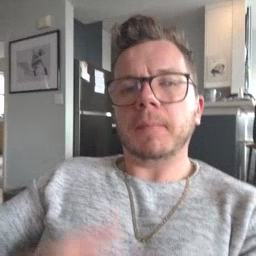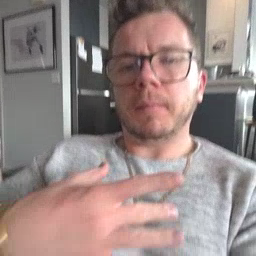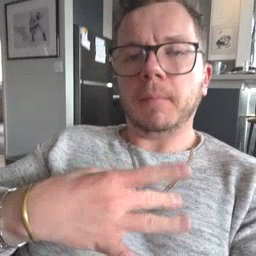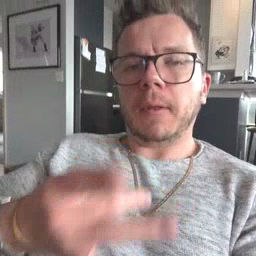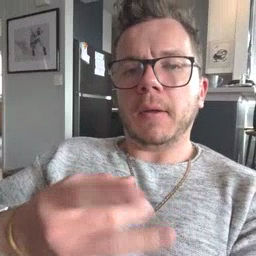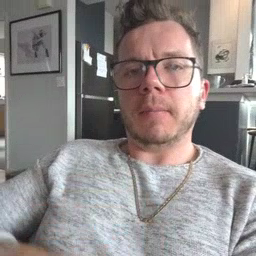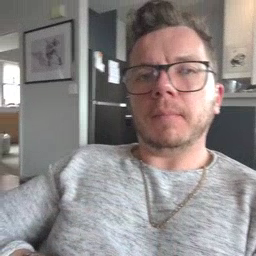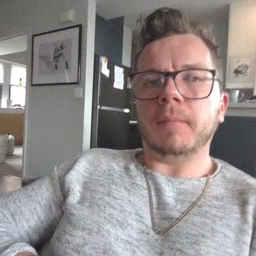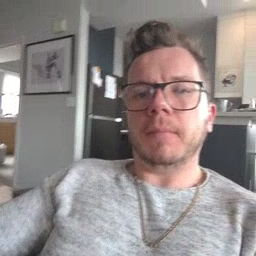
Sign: like